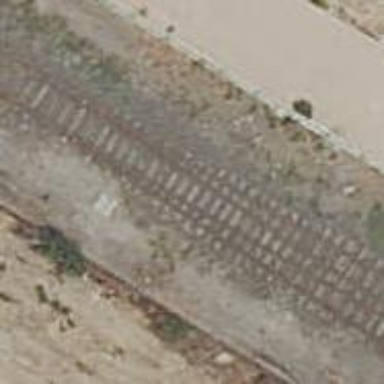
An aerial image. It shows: Railway switch.